Question: I am using Facebook-unity-sdk to for getting list of users friends.
but i am not being able to get any data.
i also tried open graph explorer to fire graph API
the results were as follows
Is there a way i could use some Graph API endpoint other then "invitable_friends" to retrieve list of all friends of user?
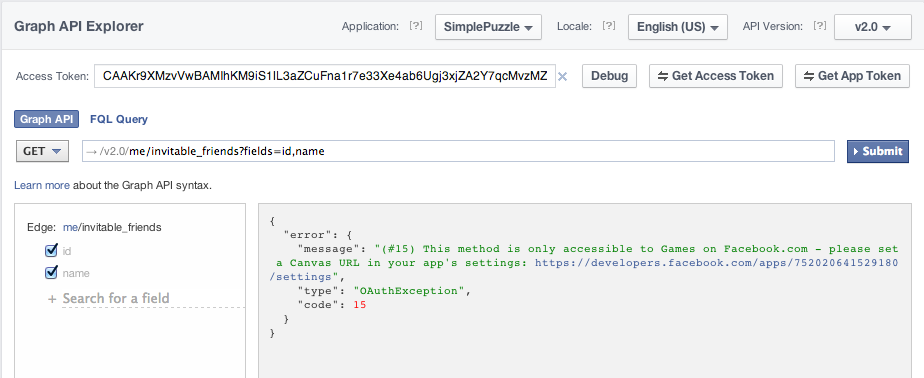
Answer: No, you can not. there is no other endpoint.
well.. as far as i understood your question you can do one thing.
Just add a platform(app on facebook) in your app settings, and when it asks you about "Canvas URL" just put any random website URL and save settings.
now check if the "invitable_friends" is working or not.
PS:-
You don't have to run by the rules every time. :)